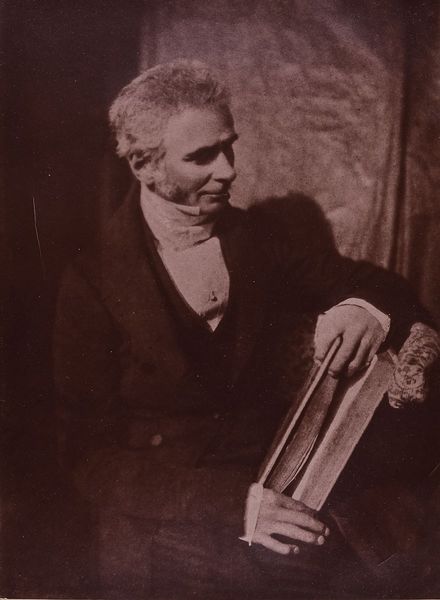
Titel: Dr. William Scorsley
Künstler: David Octavius Hill
Standort: Hamburg
Institution: Museum für Kunst und Gewerbe Hamburg
Schlagwörter: mann, elegant, anzug, kragen, hände, portrait, figur, person, papier, foto, fotografie, photographie, buch, schwarz-weiß, stehkragen, photo, theologe, lichtbild, historische, bildwerke, angewandte und bildende kunst, hessische systematik, porträt, persönlichkeit, porträtfotografie, porträtphotographie, hüftbild, pigmentdruck, kartonpassepartout